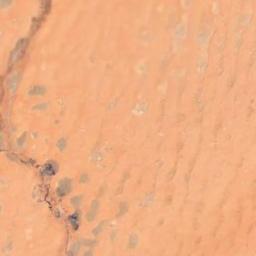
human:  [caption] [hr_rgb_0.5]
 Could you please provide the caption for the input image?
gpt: There are yellow desert with a line of bare land .

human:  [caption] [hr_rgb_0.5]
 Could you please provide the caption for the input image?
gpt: The desert has orange sand and some small dunes and a river goes through the desert .

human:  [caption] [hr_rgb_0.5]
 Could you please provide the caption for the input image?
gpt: This is a dark yellow desert with wavy stripes .

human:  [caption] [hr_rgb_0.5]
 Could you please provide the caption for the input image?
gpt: There is a little grain in this desert .

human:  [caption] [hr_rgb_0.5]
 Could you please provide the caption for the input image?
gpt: A desert covered with sand and some bare land .